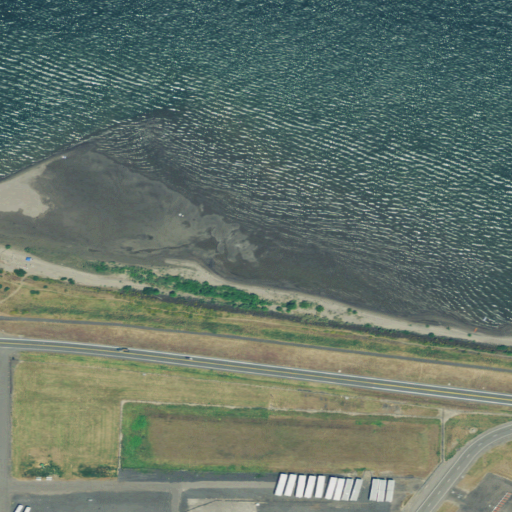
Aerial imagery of beach in Oregon named Broughton Beach containing open water, medium intensity development, low intensity development, high intensity development, and herbaceous wetlands